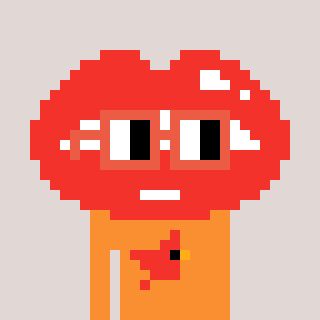
a pixel art character with square orange glasses, a lips-shaped head and a orange-colored body on a warm background